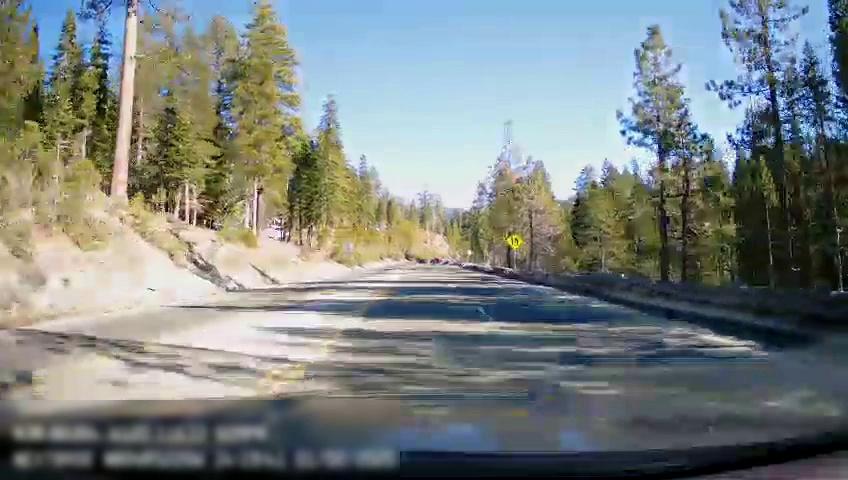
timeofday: Day
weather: Sunny
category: Drivable Space
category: Lanes | Current Lane
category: Lanes | Alternate Lane
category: Lanes | Current Lane
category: Traffic | Signs